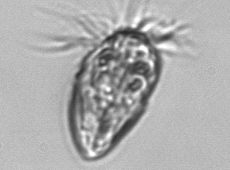
Label: Strombidium_morphotype1